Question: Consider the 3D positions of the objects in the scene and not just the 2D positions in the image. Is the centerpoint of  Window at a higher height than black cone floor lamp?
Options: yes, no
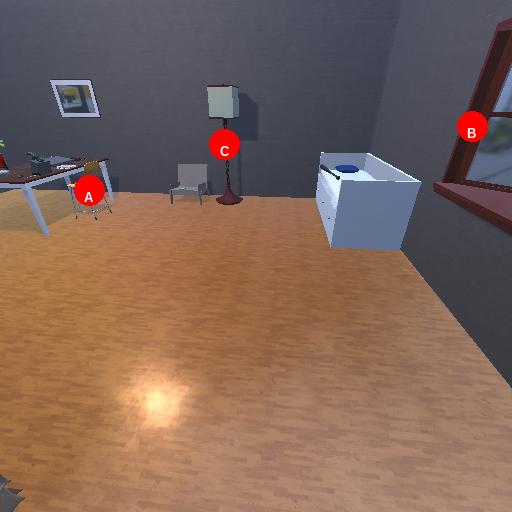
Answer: yes